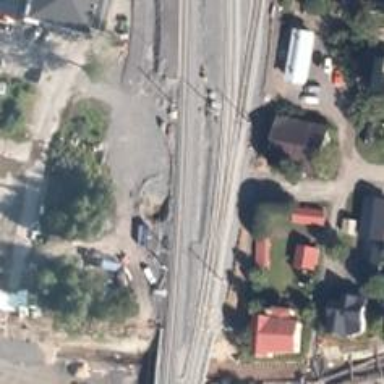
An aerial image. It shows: Continuous rail railway with electrified contact line.